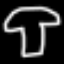
Label: mushroom